Question: I have a very simple navbar code. But on putting this
'''
<ul class="nav navbar-nav navbar-right">
'''
this is being rendered in the next row of the nav-bar instead of the same row on the right hand side. Can anyone please tell me what am i doing wrong.
Image attached.
Below is my code.
'''
![<%@ page language="java" contentType="text/html; charset=ISO-8859-1"
pageEncoding="ISO-8859-1"%>
<!DOCTYPE html>
<html>
<head>
<meta charset="utf-8">
<meta http-equiv="X-UA-Compatible" content="IE=edge">
<meta name="viewport" content="width=device-width, initial-scale=1">
<title>APP_NAME</title>
<link href="${pageContext.request.contextPath}/css/bootstrap/bootstrap.css" rel="stylesheet" type="text/css">
<link href="${pageContext.request.contextPath}/css/bootstrap/bootstrap-theme.css" rel="stylesheet" type="text/css">
<script type="text/javascript" src="${pageContext.request.contextPath}/js/jquery/jquery-1.9.1.js"></script>
<script type="text/javascript" src="${pageContext.request.contextPath}/js/bootstrap/bootstrap.js"></script>
</head>
<body>
<nav class="navbar navbar-inverse navbar-fixed-top" role="navigation">
<div class="container">
<ul class="nav navbar-nav">
<li class="active"><a href="#">Link</a></li>
<li><a href="#">Link</a></li>
<li class="dropdown">
<a href="#" class="dropdown-toggle" data-toggle="dropdown">Dropdown<b class="caret"></b></a>
<ul class="dropdown-menu">
<li><a href="#">Action</a></li>
<li><a href="#">Another action</a></li>
<li><a href="#">Something else here</a></li>
<li class="divider"></li>
<li><a href="#">Separated link</a></li>
<li class="divider"></li>
<li><a href="#">One more separated link</a></li>
</ul>
</li>
</ul>
<form class="navbar-form navbar-left" role="search">
<div class="form-group">
<input type="text" class="form-control" placeholder="Search">
<button type="submit" class="btn btn-default">Submit</button>
</div>
</form>
<ul class="nav navbar-nav navbar-right">
<li><a href="../navbar/">Default</a></li>
<li><a href="../navbar-static-top/">Static top</a></li>
<li class="active"><a href="./">Fixed top</a></li>
</ul>
</div>
</nav>
</body>
</html>][2]
'''
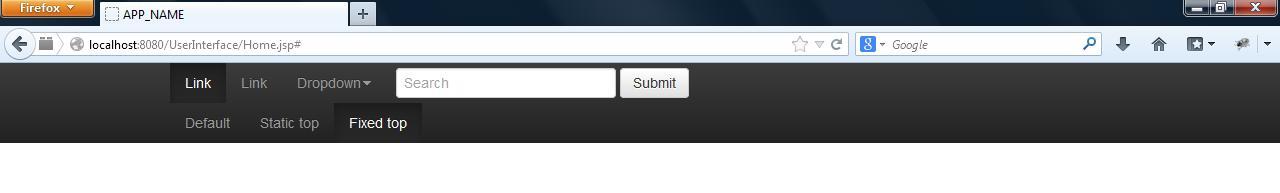
Answer:
If you meant something like my example above then just remove the navbar-right.
'''
<ul class="nav navbar-nav">
<li><a href="../navbar/">Default</a></li>
<li><a href="../navbar-static-top/">Static top</a></li>
<li class="active"><a href="./">Fixed top</a></li>
</ul>
'''